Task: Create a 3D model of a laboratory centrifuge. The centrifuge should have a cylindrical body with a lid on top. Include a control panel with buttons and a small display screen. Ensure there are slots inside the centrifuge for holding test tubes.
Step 94:
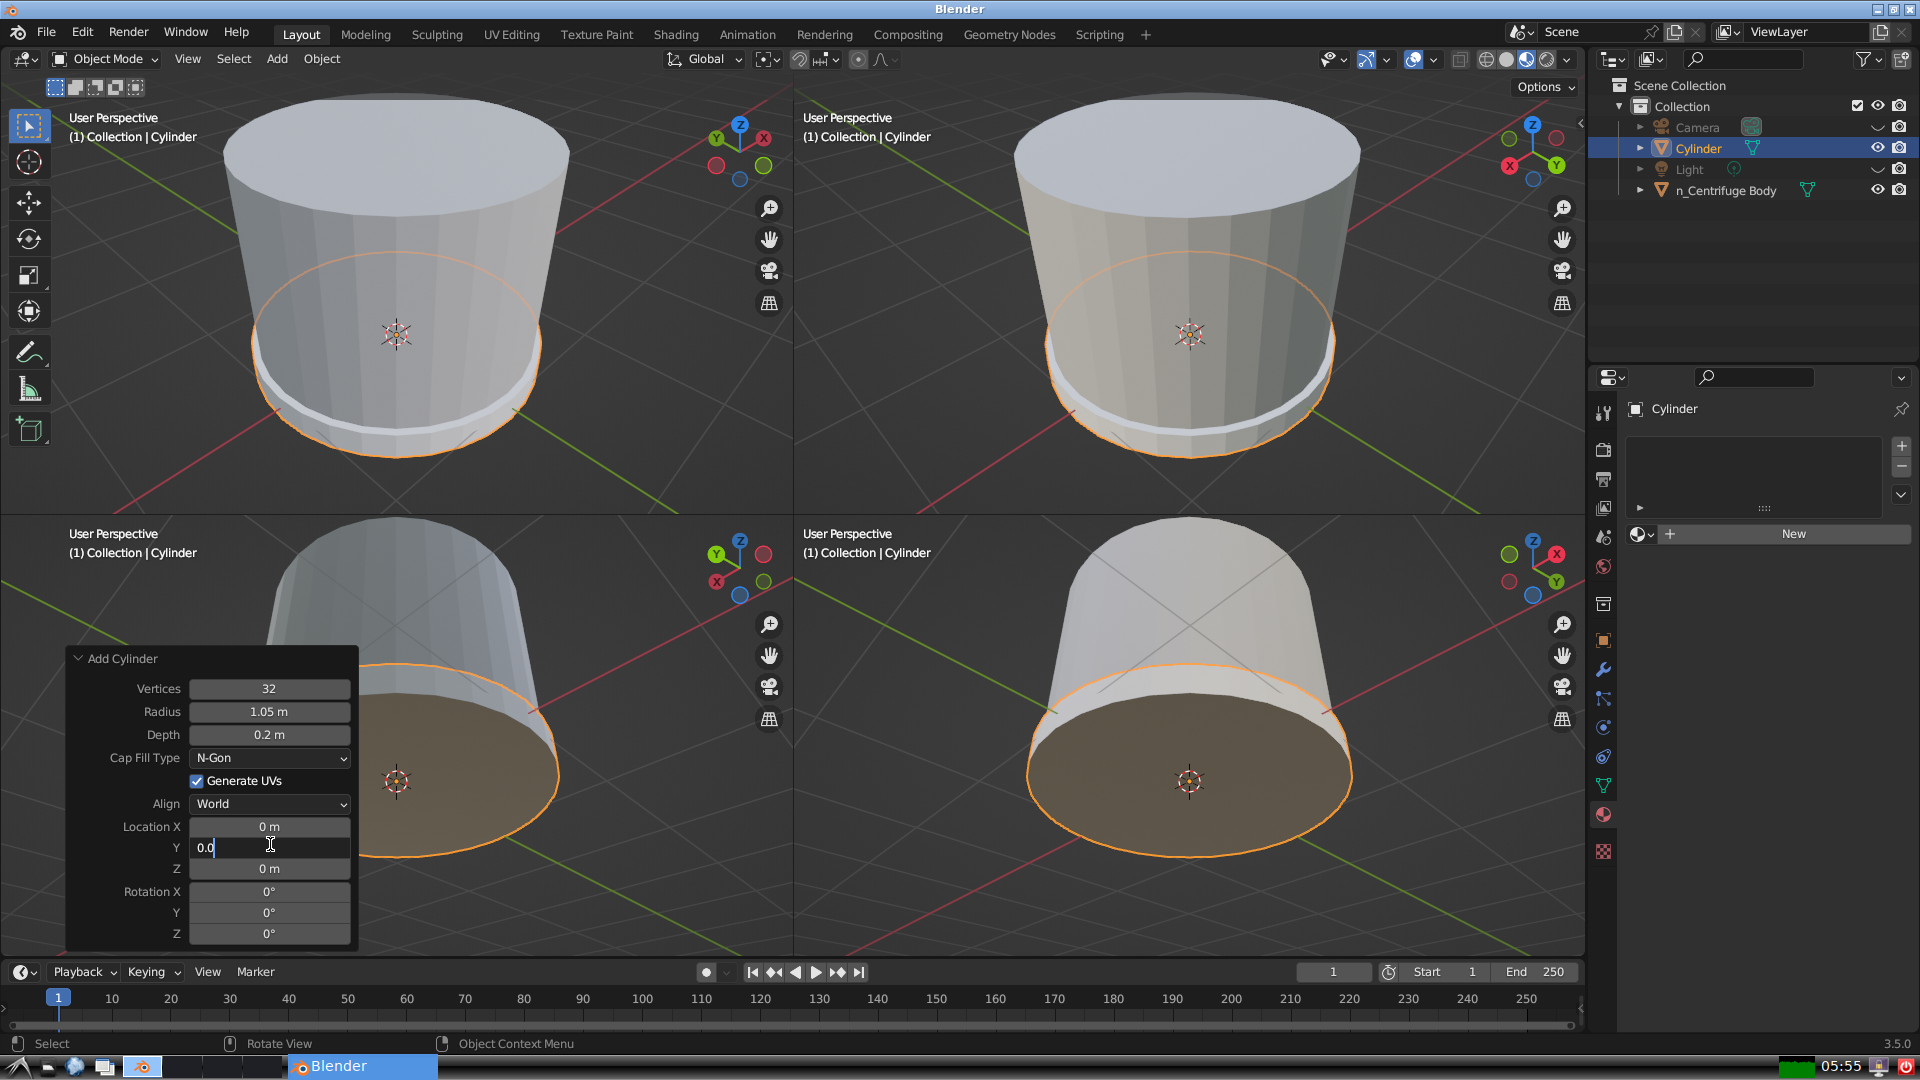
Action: {"key_press": ['Return']}